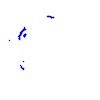
Particle: kaon